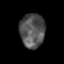
Tissue: prostate
Cell type: T cells
Senescence score: 0.3473
Nuclear area (px): 838
Mean DAPI intensity: 83.576